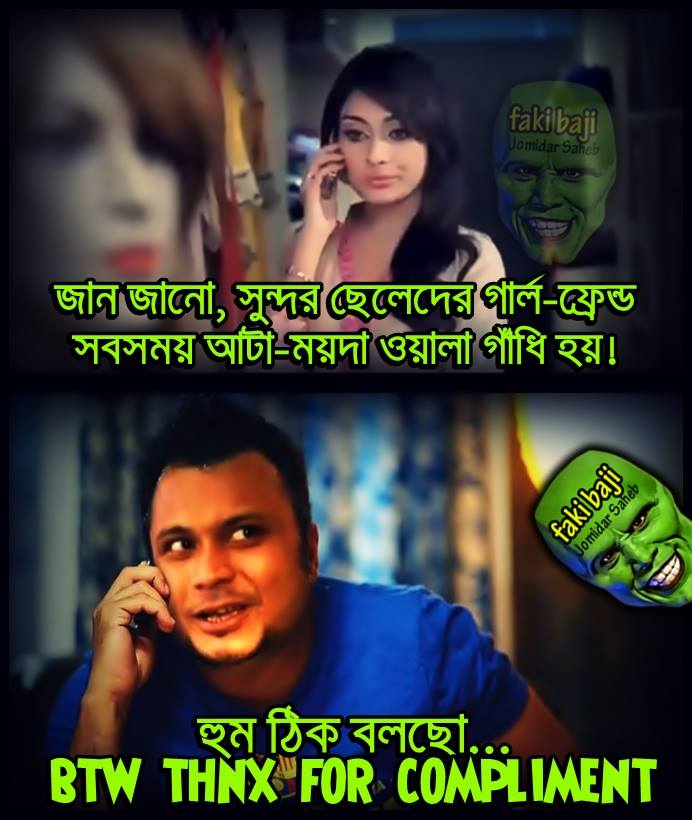
Caption: জান জানো,সুন্দর ছেলেদের গার্ল ফ্রেন্ড সবসময় আটা-ময়দা ওয়ালা গাধি হয়।হুম ঠিক বলেছো BTW THNX FOR COMPLIMENT
Label: hate